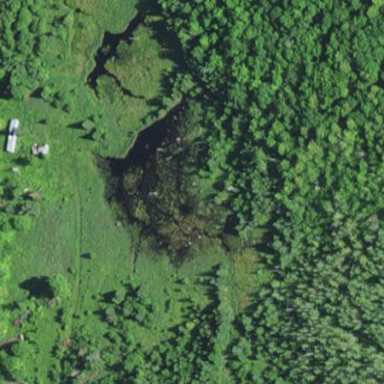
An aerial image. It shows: Bog wetland.